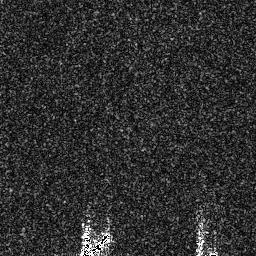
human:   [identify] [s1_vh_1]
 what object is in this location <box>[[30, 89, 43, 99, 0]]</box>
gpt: <ref>1 medium ship at the bottom</ref>